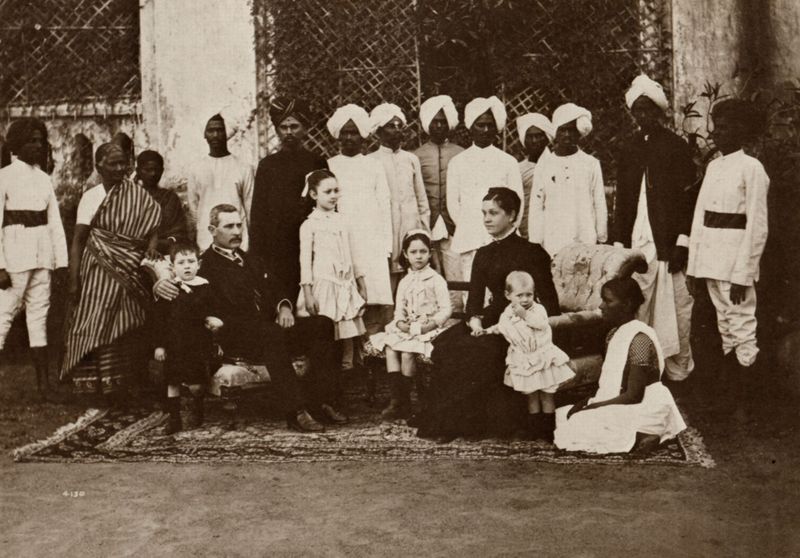
Titel: Britische Familie mit Angestellten
Künstler: Raja Lala Deen Dayal
Schlagwörter: gruppe, hand, mann, umhang, weiß, frauen, menschen, mädchen, sitzen, fenster, frau, hintergrund, kleid, kleider, männer, profil, schwarz, stuhl, stühle, gürtel, haus, zaun, teppich, anzug, wand, diener, kleidung, stehen, bild, gitter, boden, fransen, pose, sessel, sitzend, stehend, familie, kind, mutter, vater, mittelscheitel, scheitel, kinder, garten, bein, kauern, fassade, schuhe, afrika, mauer, ausflug, baby, sepia, schnäuzer, polster, gestreift, streifen, bedienstete, junge, exotik, exotisch, tor, foto, fotografie, photographie, schwarze, belichtung, amme, schwarzweiß, uniform, scherpe, treffen, kinderfrau, gruppenbild, photo, besuch, kniend, frontansicht, herrenhaus, erinnerung, fotographie, indien, turban, töchter, persien, aufnahme, sklaven, sohn, turbane, familienportrait, sultan, haushalt, perserteppich, personal, gruppenfoto, kolonial, angestellte, kindermädchen, arrangiert, sari, inder, familienfoto, sarong, bildniserinnerung, daressalaam, dienerschaft, familenfoto, indie, kolonialgeschichte, kolonialherr, raj, schliefe, indien familie schwarz weiss kolonialzeit